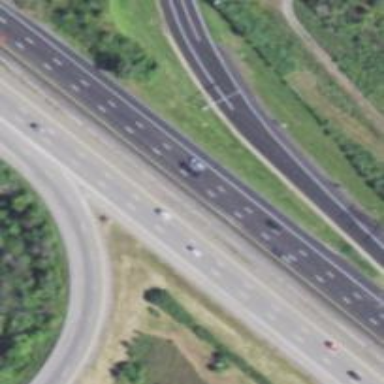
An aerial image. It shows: Asphalt motorway with embankment.